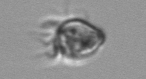
Label: Paratontonia_gracillima